Field crop: tomato
Growth stage: 1
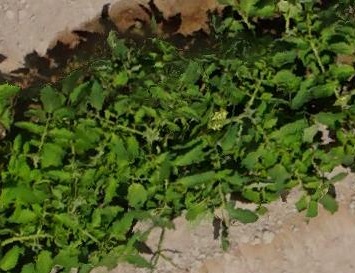
Species: tomato